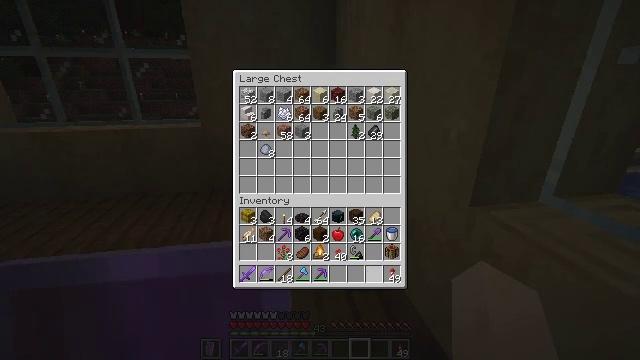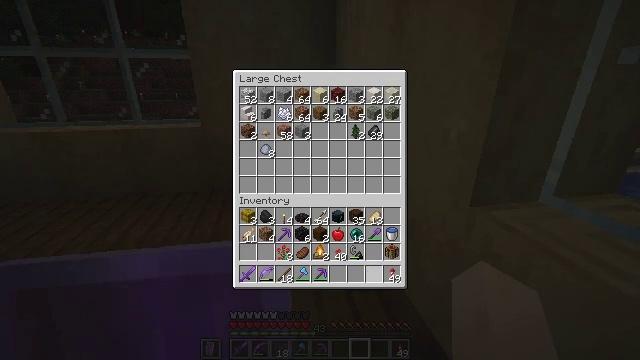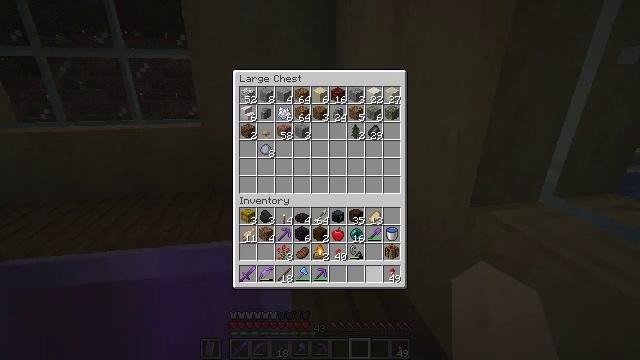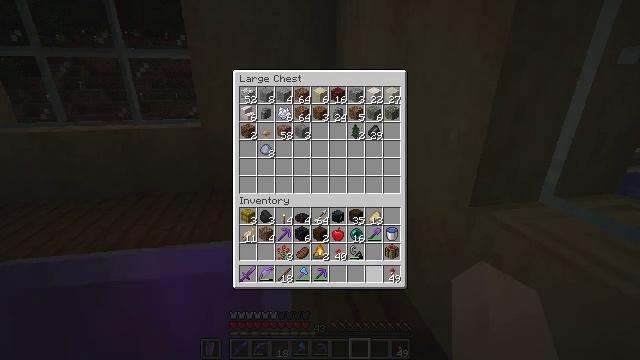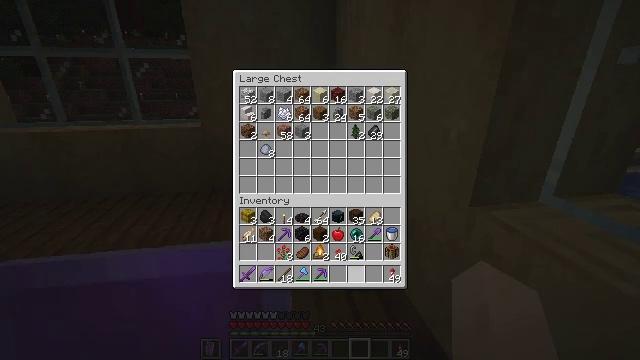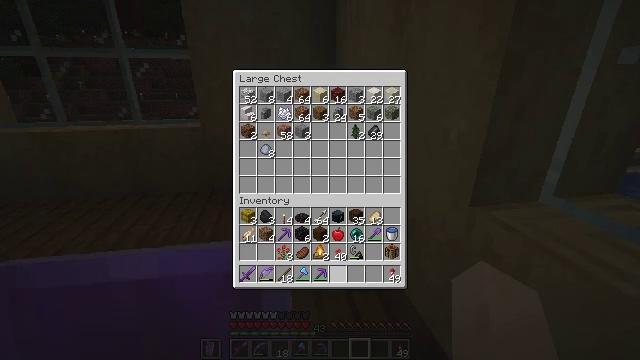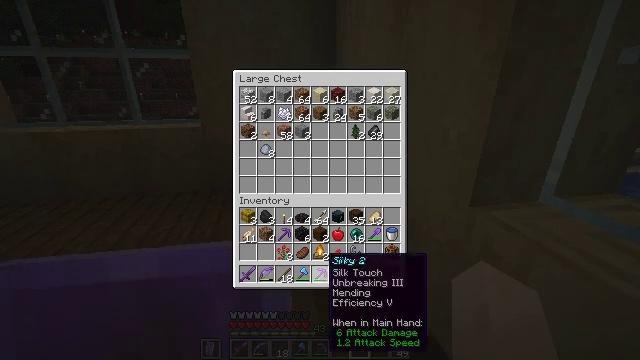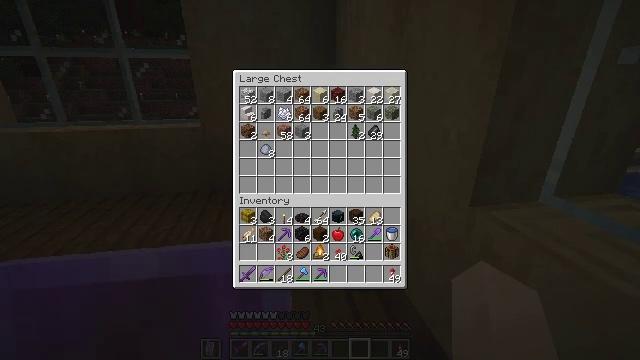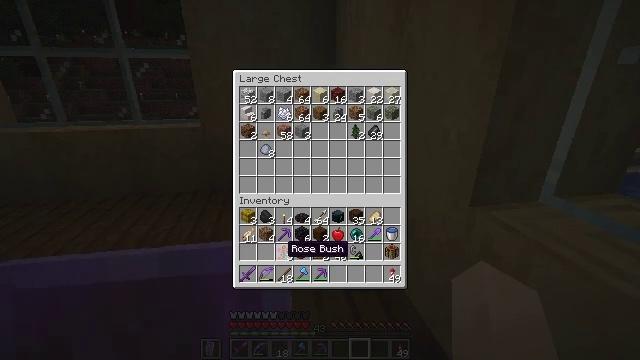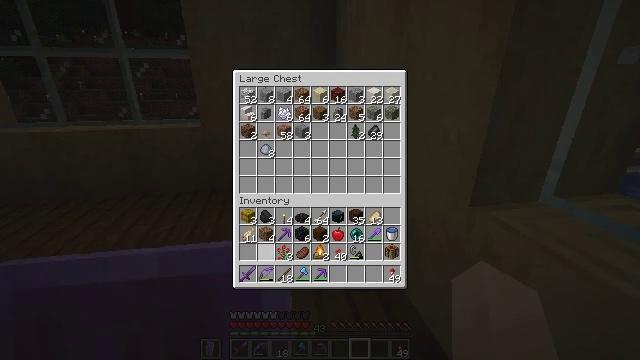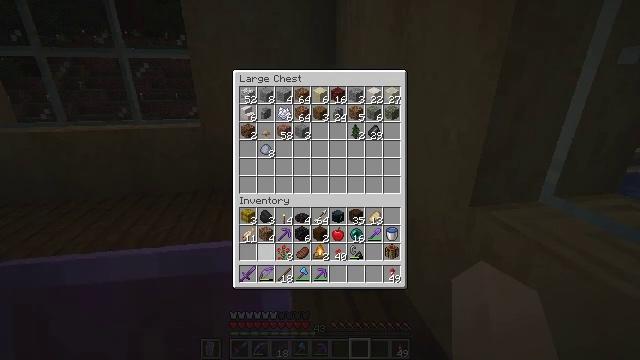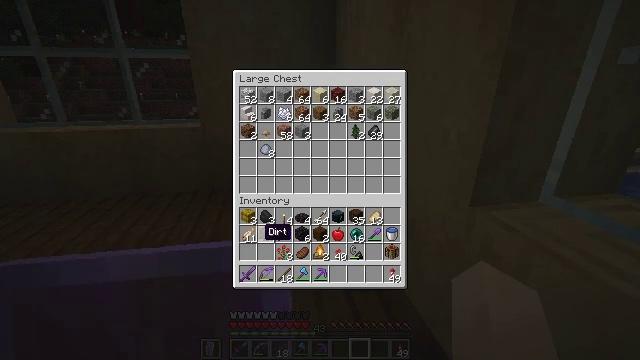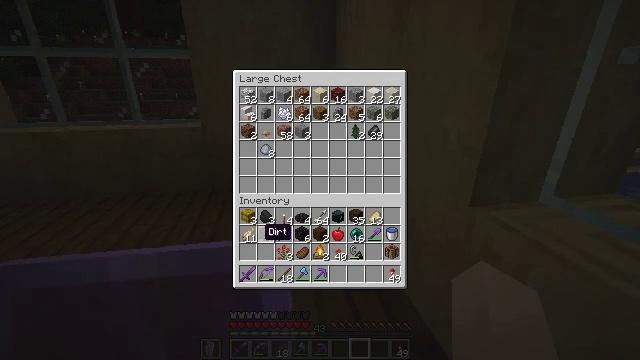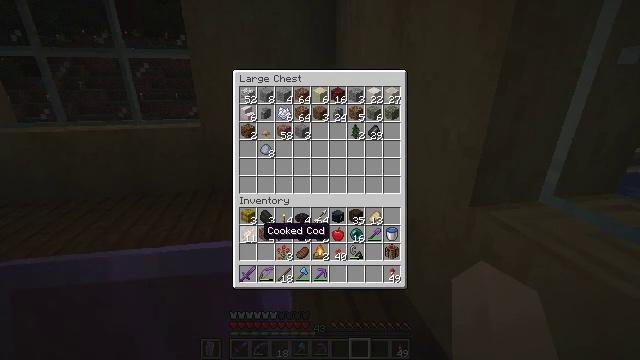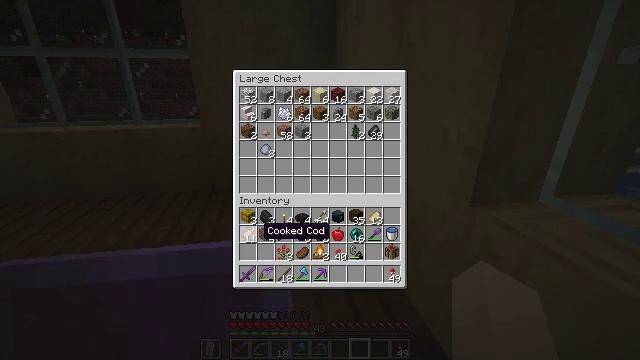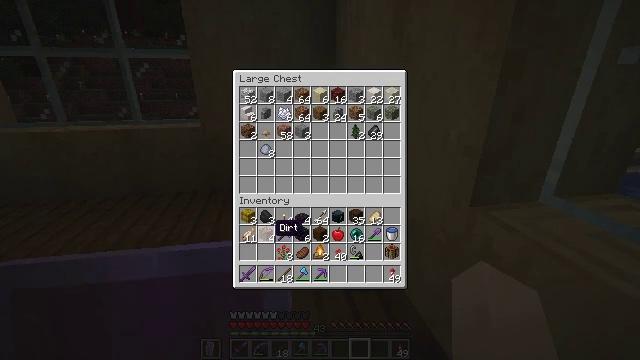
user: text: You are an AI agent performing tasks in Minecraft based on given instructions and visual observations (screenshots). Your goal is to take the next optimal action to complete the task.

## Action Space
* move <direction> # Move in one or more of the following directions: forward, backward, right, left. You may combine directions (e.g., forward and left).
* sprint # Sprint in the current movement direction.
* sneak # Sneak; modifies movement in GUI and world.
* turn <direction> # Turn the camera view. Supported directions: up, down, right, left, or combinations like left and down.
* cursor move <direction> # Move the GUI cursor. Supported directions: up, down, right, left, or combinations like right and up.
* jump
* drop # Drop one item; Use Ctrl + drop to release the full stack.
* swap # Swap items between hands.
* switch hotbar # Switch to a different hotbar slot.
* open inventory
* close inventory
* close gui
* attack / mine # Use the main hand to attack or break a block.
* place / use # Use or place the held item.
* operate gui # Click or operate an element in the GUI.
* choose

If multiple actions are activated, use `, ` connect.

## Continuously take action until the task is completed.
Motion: motion action
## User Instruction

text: Break the glowing sea lantern block.
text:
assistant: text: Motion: sneak, attack / mine
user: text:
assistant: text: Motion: sneak, attack / mine
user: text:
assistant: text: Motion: sneak
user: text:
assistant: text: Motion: sneak, turn left
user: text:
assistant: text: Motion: sneak, turn left
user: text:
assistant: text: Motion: sneak, turn left
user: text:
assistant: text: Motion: sneak, turn left
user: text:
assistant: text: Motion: sneak, turn left
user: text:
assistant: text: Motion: sneak
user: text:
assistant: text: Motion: sneak, turn left and up
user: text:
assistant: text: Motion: sneak
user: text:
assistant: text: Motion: sneak
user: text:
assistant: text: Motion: sneak
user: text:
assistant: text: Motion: sneak
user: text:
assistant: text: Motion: sneak, turn right
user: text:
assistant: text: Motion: sneak
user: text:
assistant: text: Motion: sneak
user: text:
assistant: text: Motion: sneak
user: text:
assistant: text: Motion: sneak
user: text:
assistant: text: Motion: sneak
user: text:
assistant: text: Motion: sneak, attack / mine
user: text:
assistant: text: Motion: sneak, attack / mine
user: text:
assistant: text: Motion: sneak, attack / mine
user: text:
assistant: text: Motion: sneak, attack / mine
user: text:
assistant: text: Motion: sneak, attack / mine
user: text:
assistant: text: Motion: sneak
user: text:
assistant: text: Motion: sneak
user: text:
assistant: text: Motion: sneak
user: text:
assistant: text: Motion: sneak
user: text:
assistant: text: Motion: sneak